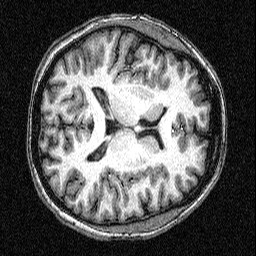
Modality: T1w
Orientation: axial
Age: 24
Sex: female
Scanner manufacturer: siemens
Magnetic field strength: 3 T
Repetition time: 2.5 s
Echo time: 0.00393 s